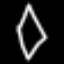
Label: diamond